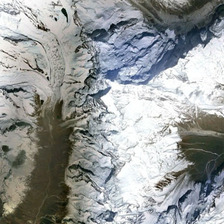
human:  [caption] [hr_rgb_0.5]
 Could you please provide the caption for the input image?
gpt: it is a piece of white snow mountain .

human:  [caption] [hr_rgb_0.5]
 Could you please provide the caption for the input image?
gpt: it is a piece of white snow mountain .

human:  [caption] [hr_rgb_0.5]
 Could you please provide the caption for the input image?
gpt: it is a piece of white snow mountain .

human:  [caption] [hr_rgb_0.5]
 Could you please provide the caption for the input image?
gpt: it is a piece of white snow mountain .

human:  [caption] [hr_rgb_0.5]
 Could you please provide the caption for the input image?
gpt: it is a piece of white snow mountain .